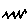
Label: zigzag